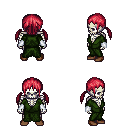
a pixel art fantasy rpg character, male body template, skeleton, green robe, white pants, ruby red twin-tailed hairstyle, white cloth bracers, brown shoes, four views (front, back, left, right), 2x2 character sprite sheet, small pixel art, hard edges, no anti-aliasing